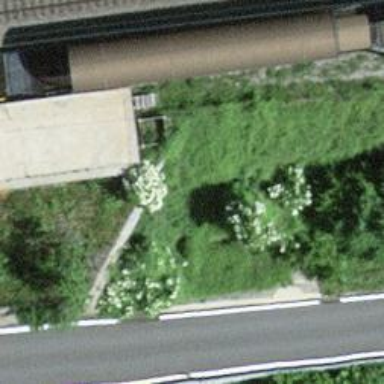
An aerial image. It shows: Service road next to loading ramp for railways.